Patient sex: M
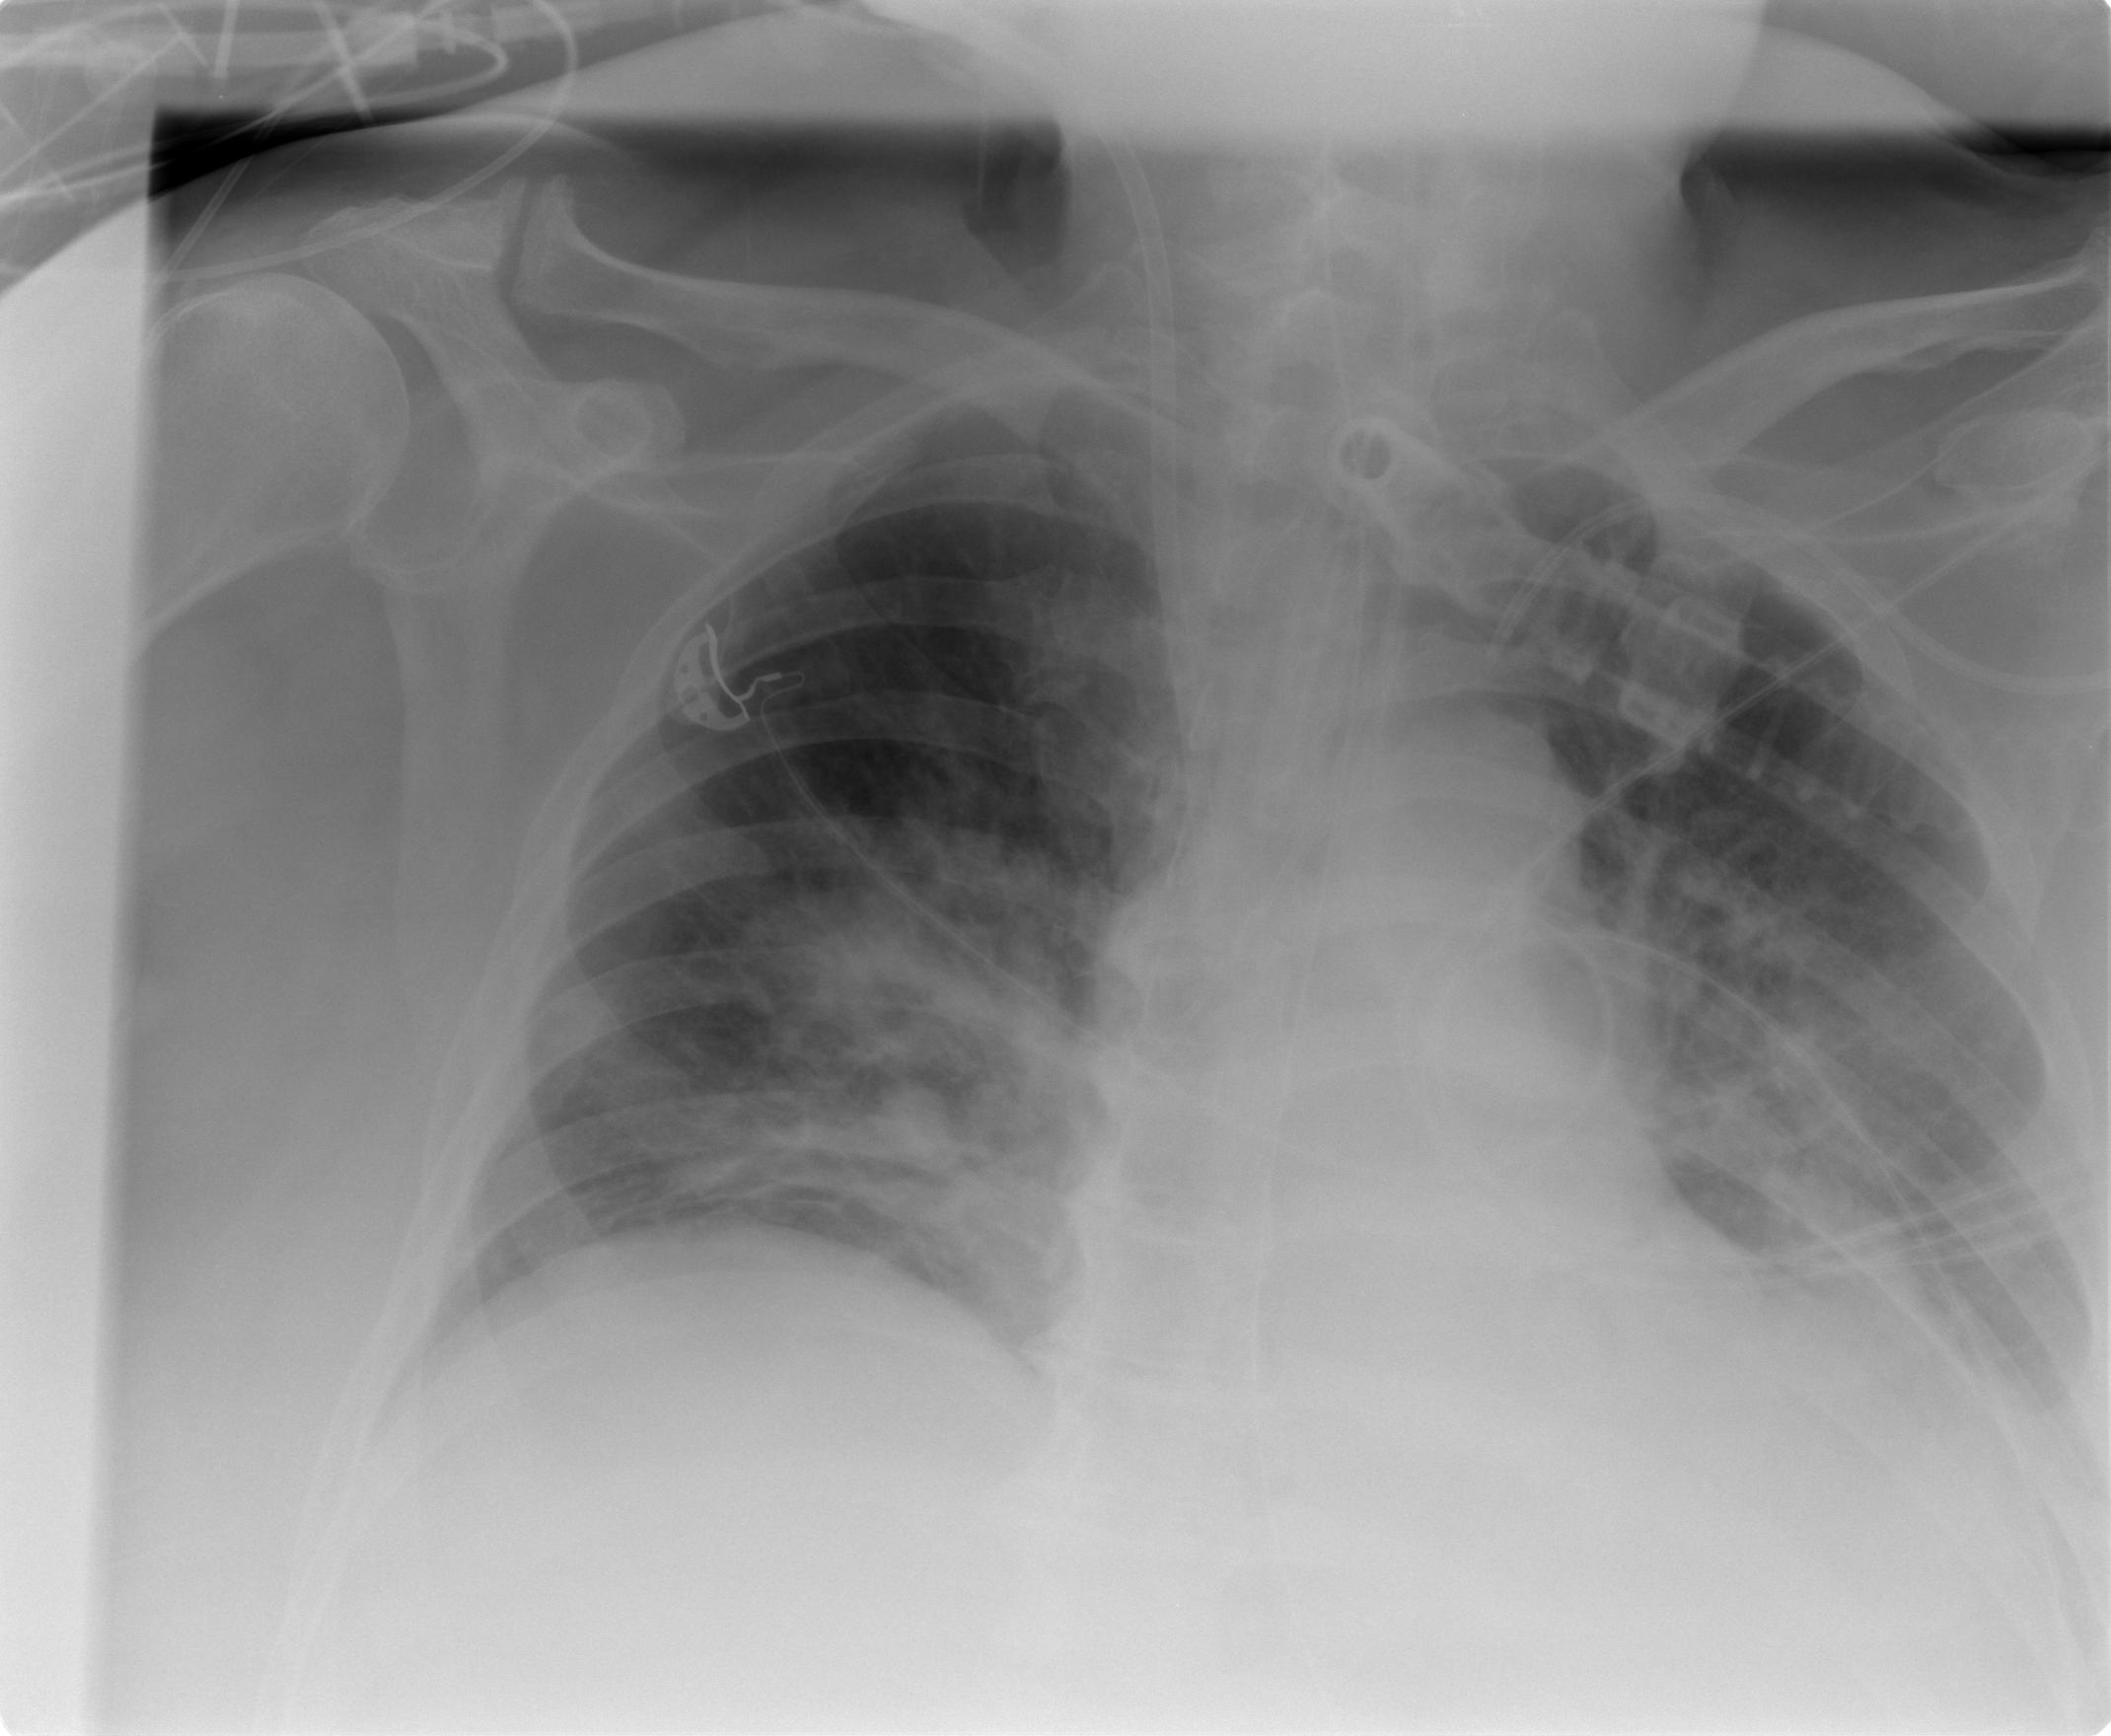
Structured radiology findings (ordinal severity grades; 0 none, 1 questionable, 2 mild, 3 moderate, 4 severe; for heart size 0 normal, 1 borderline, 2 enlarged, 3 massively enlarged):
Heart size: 1
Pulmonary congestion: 2
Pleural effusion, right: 0
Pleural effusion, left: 2
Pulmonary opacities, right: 3
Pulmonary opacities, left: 2
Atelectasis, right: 2
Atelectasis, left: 2